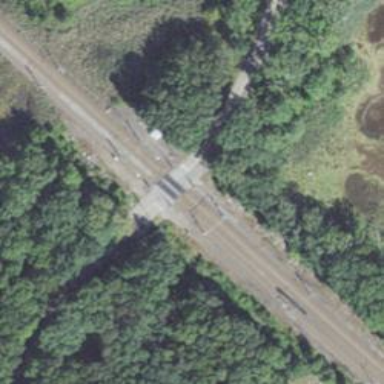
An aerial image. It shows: Level crossing on the railway with lights and saltire markings. This is the grade crossing of Northeast Corridor.